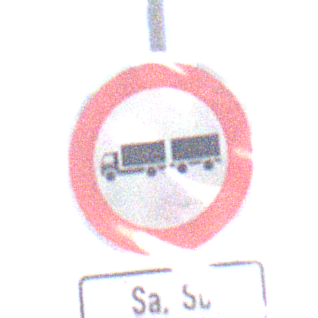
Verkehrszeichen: VerbotLastkraftwagenMitAnhaenger
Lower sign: ZeitangabenMitBeschraenkungAufWochentage9
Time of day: MorningAfternoon
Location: Outdoor (RoadRail)
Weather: PartlyCloudy
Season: NotSpecified
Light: Natural